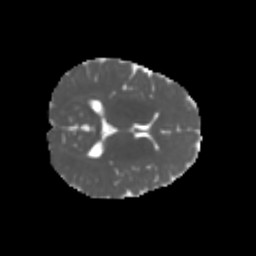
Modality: MD
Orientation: axial
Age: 6
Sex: male
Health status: healthy